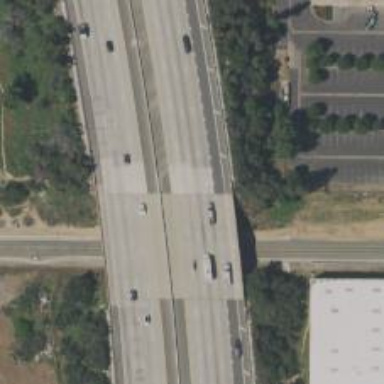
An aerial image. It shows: Bridge over motorway.